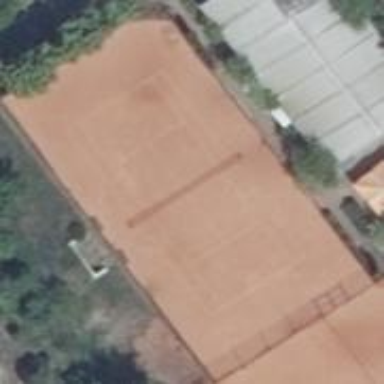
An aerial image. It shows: Tennis court on the leisure land pitch.